Field crop: tomato
Growth stage: 2
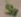
Species: solanum